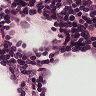
Metastatic tissue present: no